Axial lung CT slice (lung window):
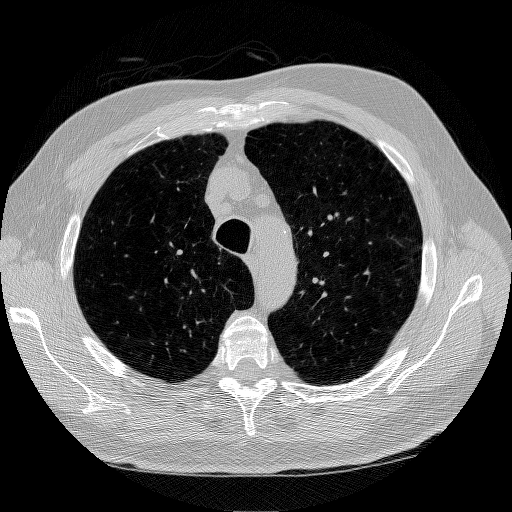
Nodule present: no